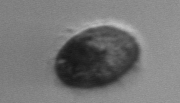
Label: Pleuronema